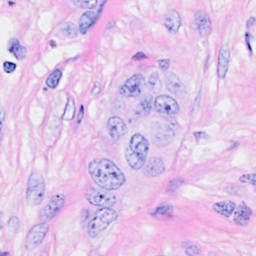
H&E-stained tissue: Breast